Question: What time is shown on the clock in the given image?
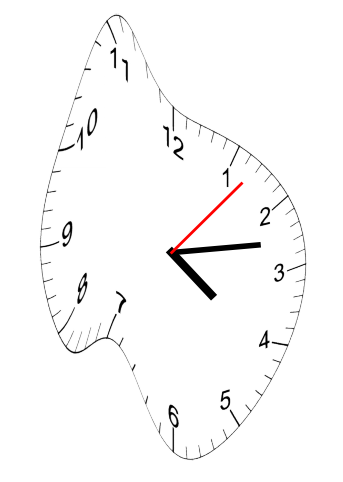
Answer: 04:13:07